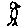
Label: bird